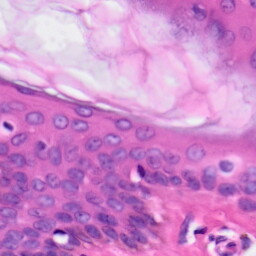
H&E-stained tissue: Skin